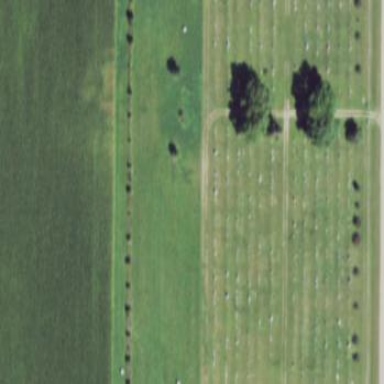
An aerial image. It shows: Cemetery.